Field crop: maize
Growth stage: 2
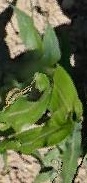
Species: maize